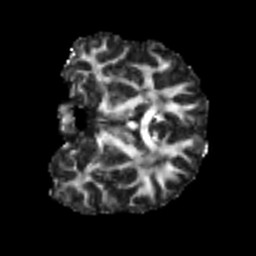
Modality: FA
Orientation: coronal
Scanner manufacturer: siemens
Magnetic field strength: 3 T
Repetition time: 4 s
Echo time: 0.0594 s